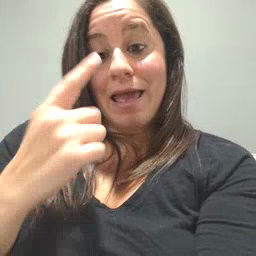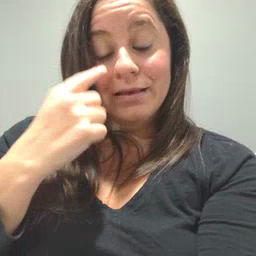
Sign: eye